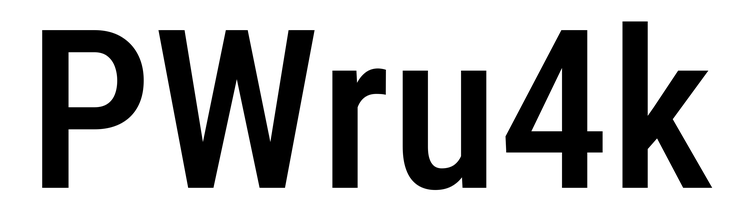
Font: Roboto_Condensed_Medium